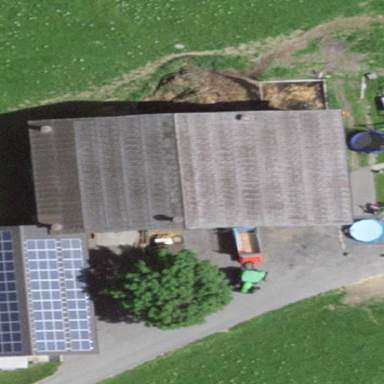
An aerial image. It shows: Farm building.